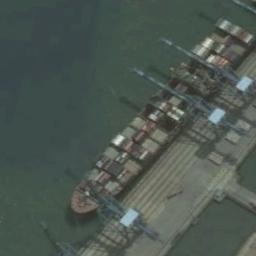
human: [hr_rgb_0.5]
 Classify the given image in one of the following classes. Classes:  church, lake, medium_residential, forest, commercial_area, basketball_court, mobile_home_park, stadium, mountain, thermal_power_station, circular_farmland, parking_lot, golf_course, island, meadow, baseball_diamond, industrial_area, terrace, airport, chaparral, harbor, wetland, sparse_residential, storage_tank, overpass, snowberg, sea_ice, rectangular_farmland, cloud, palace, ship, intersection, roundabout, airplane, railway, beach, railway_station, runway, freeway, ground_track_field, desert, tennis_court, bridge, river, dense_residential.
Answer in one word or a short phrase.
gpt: ship